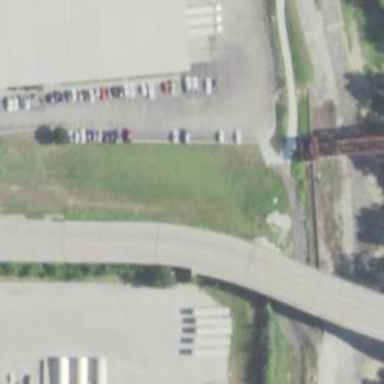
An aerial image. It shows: Bridge.